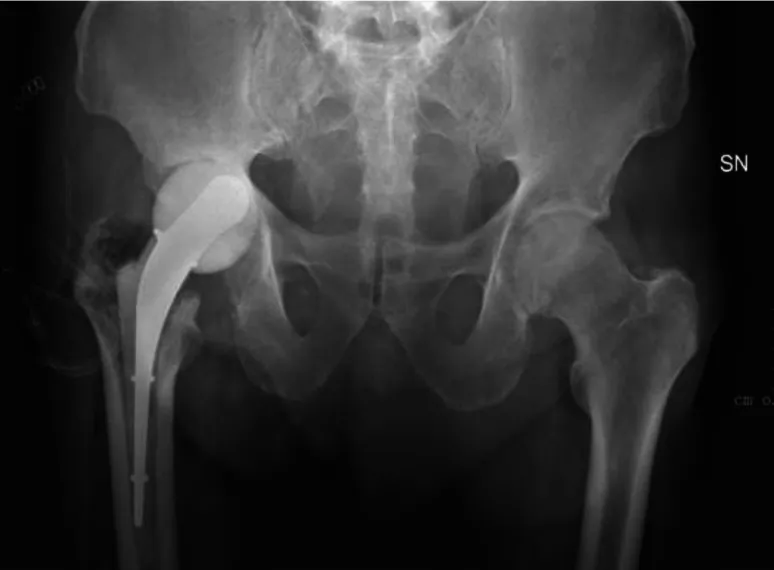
Removal of the prosthesis and implant of the spacer.
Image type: radiology (x_ray)